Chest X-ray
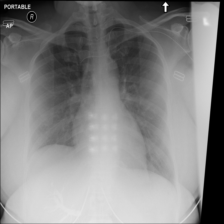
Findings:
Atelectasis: negative
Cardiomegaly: negative
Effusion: negative
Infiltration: negative
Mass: negative
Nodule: negative
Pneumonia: negative
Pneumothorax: negative
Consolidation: negative
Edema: negative
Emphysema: negative
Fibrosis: negative
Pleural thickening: negative
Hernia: negative